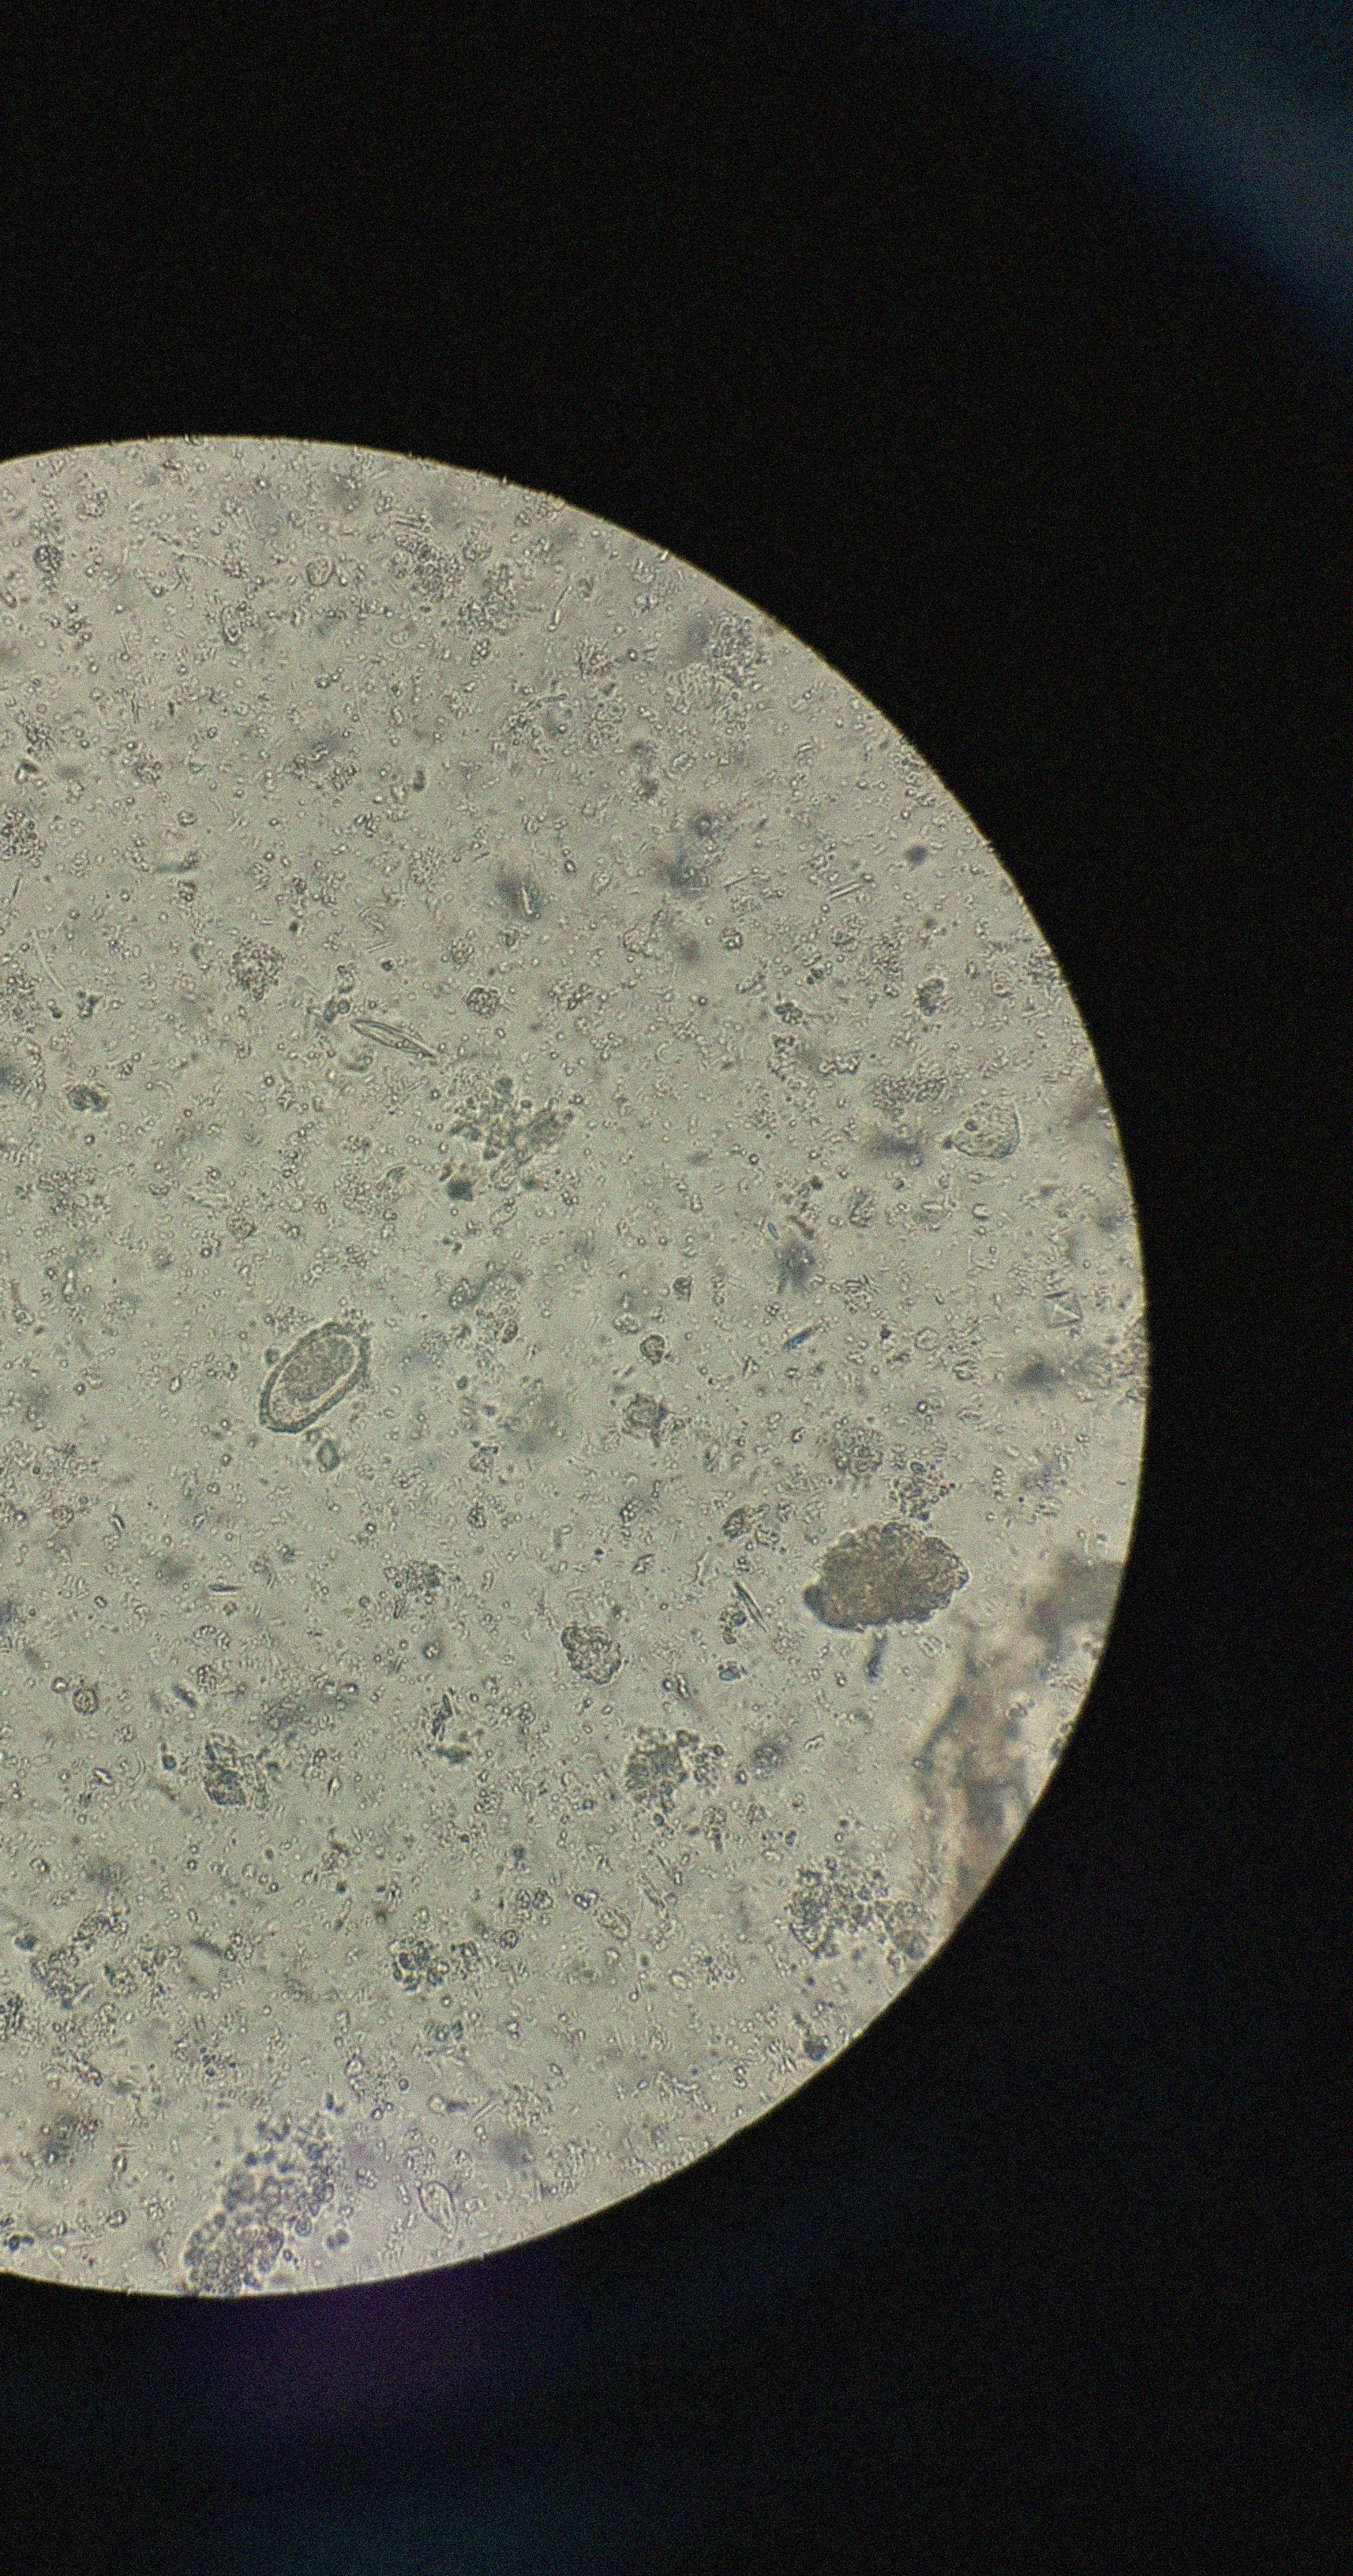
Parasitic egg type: Capillaria philippinensis